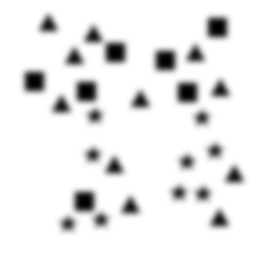
Squares: 7
Triangles: 11
Stars: 9
Total shapes: 27